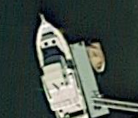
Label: Civil_yacht